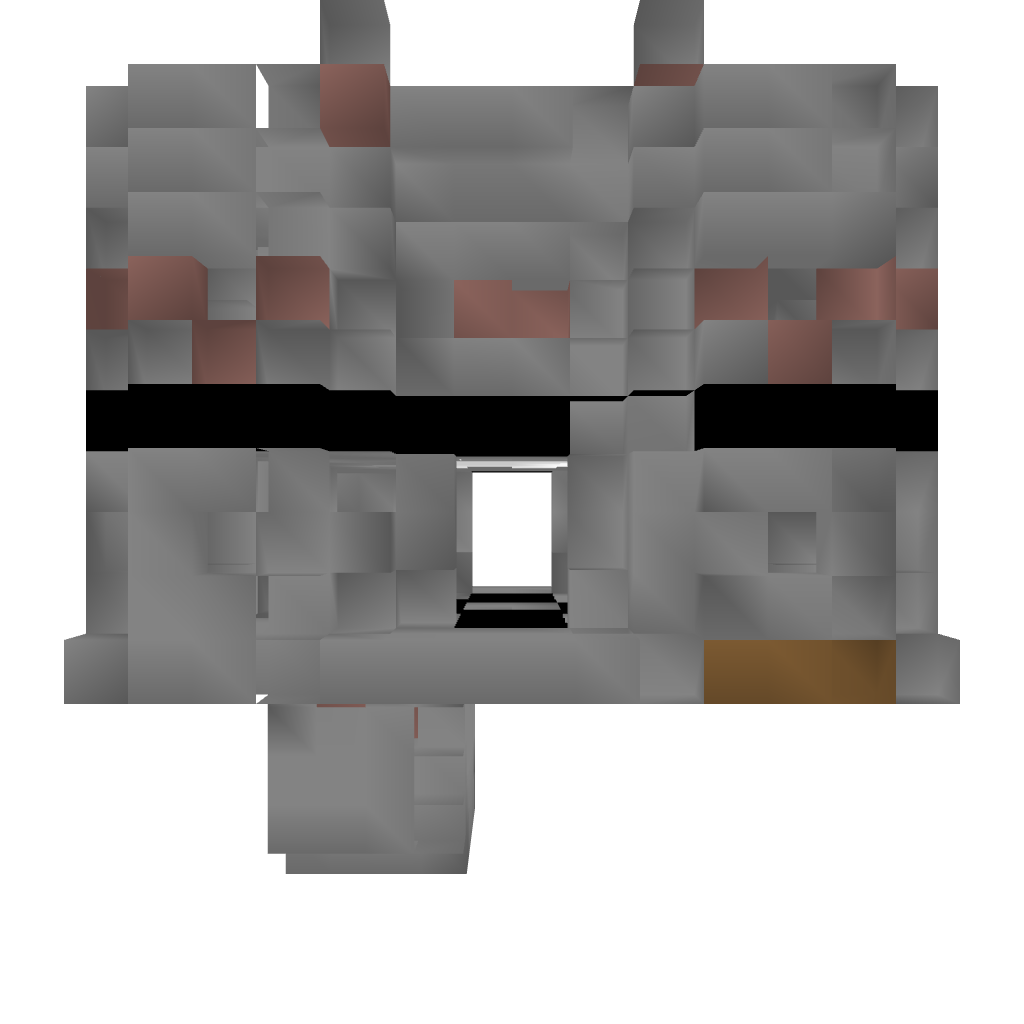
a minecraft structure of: PvP Tower [Black]  13 blocks high 1 line of black blocks in the middle of the structure